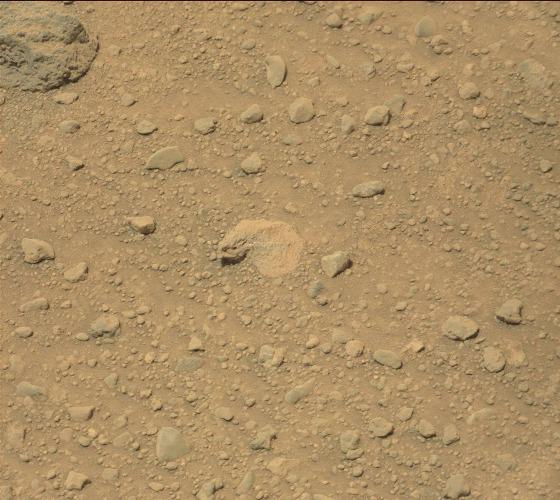
Terrain classes present: Bedrock, Gravel / Sand / Soil, Rock